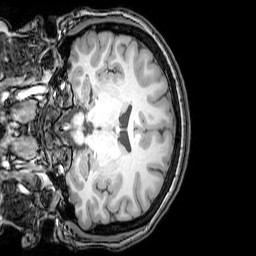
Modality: T1w
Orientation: coronal
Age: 24
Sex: female
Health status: healthy
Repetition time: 0.081 s
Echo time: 0.037 s